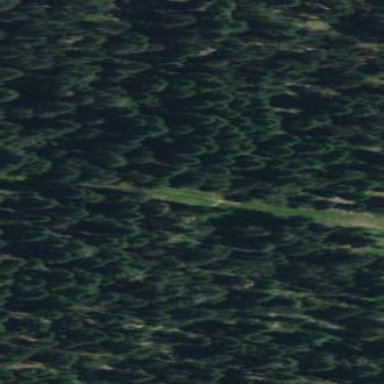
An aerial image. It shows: Evergreen woodland with needle-leaved trees.